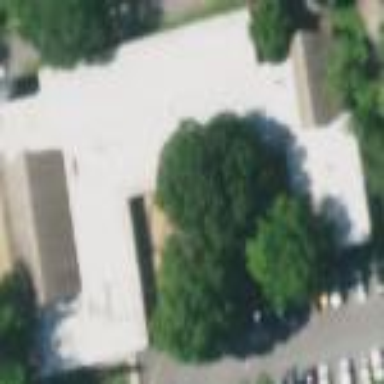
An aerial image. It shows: Building.